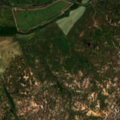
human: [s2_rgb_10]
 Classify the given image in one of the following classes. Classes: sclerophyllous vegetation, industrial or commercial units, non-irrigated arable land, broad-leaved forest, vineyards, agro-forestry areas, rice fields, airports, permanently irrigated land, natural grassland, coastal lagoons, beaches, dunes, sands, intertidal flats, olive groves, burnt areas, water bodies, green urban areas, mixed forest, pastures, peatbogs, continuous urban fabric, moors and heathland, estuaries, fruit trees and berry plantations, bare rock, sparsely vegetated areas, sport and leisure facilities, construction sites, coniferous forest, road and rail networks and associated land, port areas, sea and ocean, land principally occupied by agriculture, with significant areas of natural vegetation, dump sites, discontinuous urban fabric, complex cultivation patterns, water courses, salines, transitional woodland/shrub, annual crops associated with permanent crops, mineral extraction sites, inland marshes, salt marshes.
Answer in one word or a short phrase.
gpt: continuous urban fabric